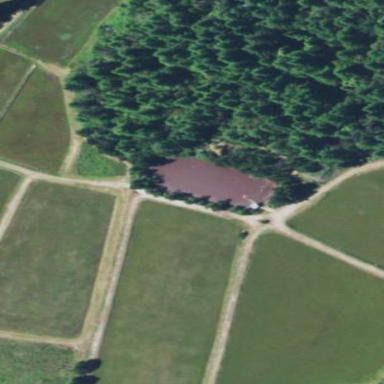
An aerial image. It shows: Farmland with cranberries as the main crop.